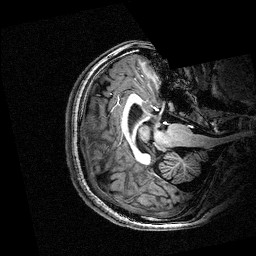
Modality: T1w
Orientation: axial
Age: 21
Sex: female